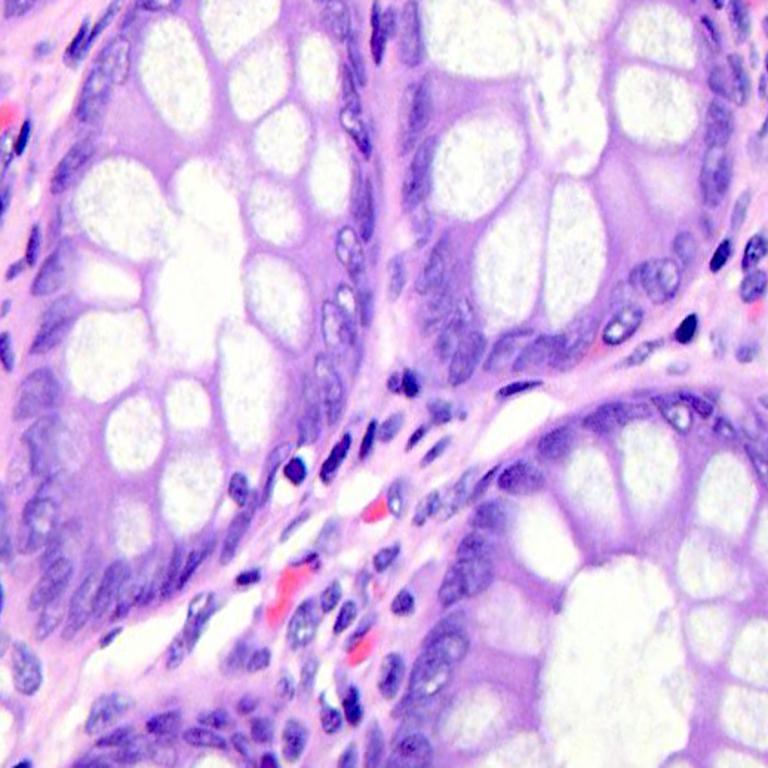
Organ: colon
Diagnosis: benign